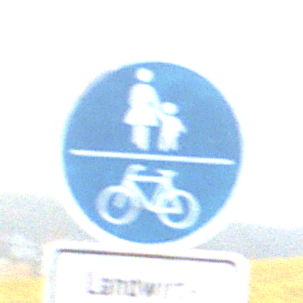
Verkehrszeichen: GemeinsamerGehUndRadweg
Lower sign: BesondereFahrzeugeUndTransportgueter6
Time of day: SunriseSunset
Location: Outdoor (Nature)
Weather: PartlyCloudy
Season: NotSpecified
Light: Natural